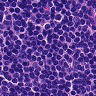
Metastatic tissue present: no